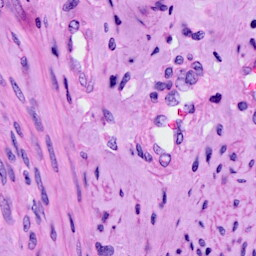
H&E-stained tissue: Cervix